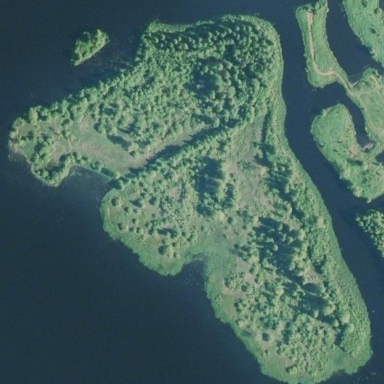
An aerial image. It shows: Island.